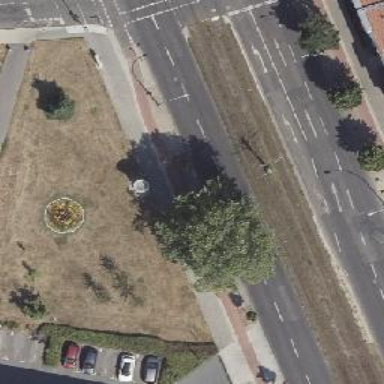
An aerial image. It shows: Historic memorial.